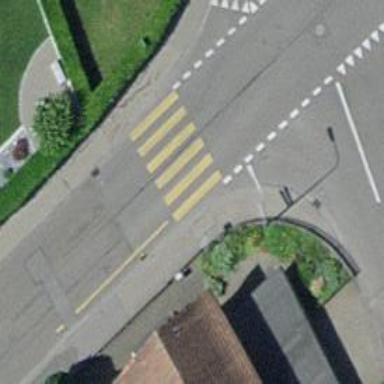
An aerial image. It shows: Marked road crossing.